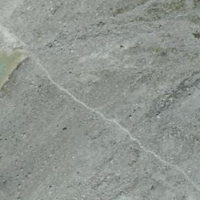
EUNIS habitat code: 48
Species observed at this site:
Capra ibex